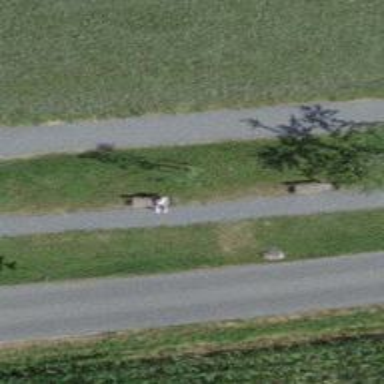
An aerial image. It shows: Bench for seating.